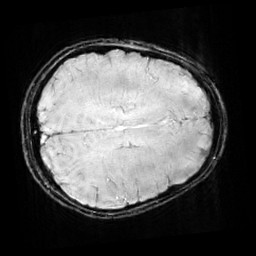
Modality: SWI
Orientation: axial
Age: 12
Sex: male
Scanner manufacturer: siemens
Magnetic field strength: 3 T
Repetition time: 0.027 s
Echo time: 0.02 s